Field crop: maize
Growth stage: 2
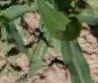
Species: maize